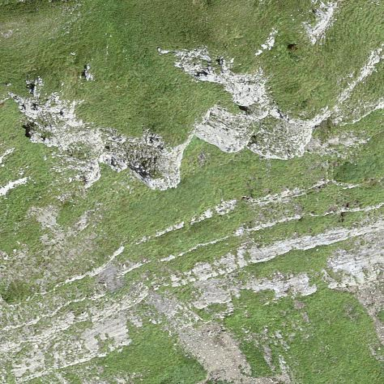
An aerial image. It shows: Landscape dominated by bare rock.